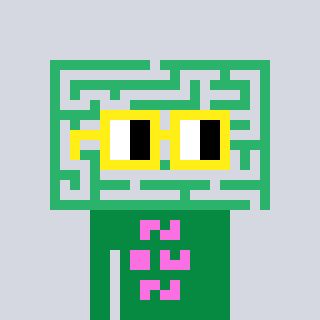
a pixel art character with square yellow glasses, a maze-shaped head and a green-colored body on a cool background